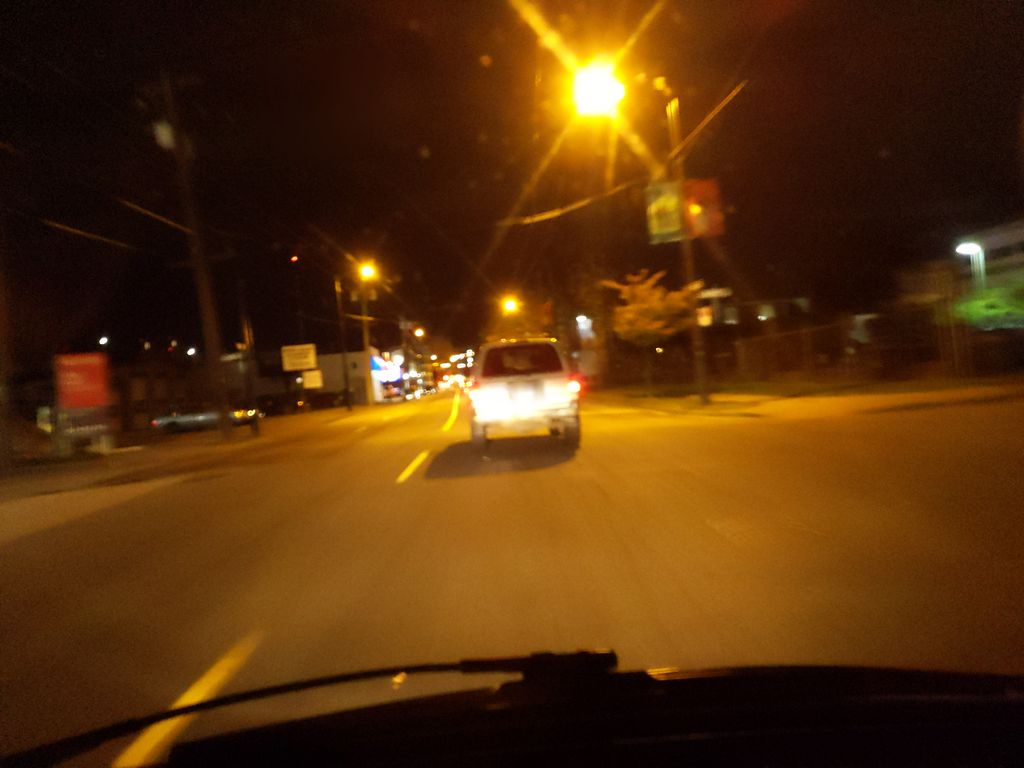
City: vancouver